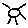
Label: sun